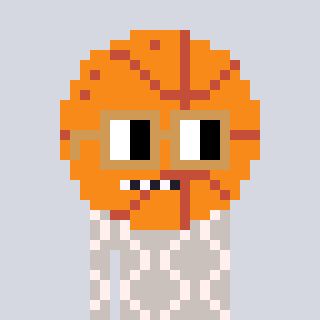
a pixel art character with square brown glasses, a basketball-shaped head and a foggrey-colored body on a cool background